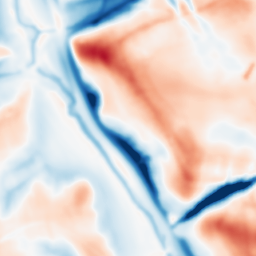
Category: multiscale
Decomposition family: dog_multiscale
Decomposition parameters: sigma_ratio: 2
n_scales: 3
base_sigma: 2
Upsampling method: regularized
Upsampling parameters: scale: 2
lambda_reg: 0.001
Upsampling scale: 2